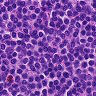
Metastatic tissue present: no